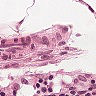
Metastatic tissue present: no